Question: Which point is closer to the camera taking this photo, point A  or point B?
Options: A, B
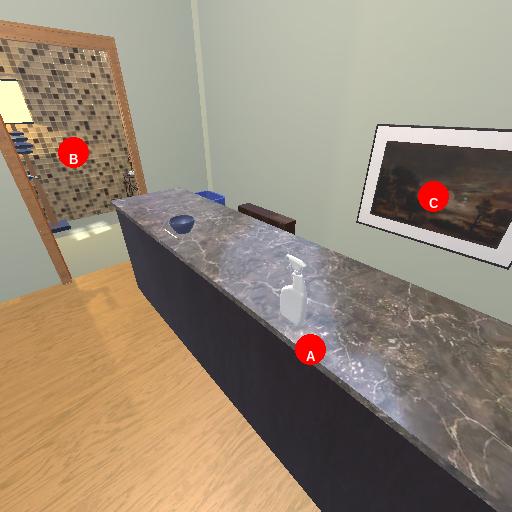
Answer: A